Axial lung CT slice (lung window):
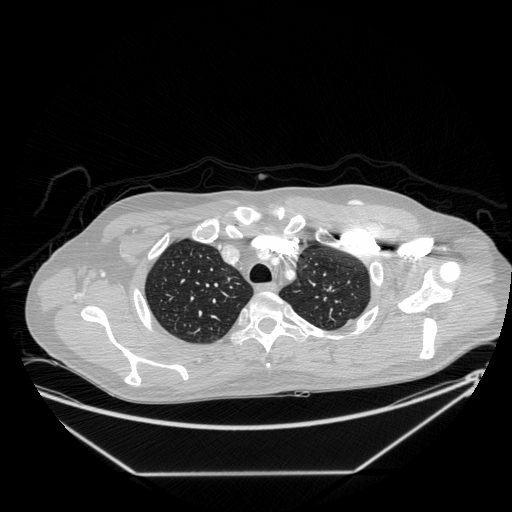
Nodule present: no